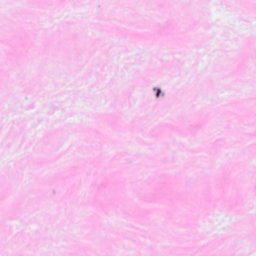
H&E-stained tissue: Breast